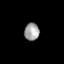
Tissue: lung
Cell type: Others
Senescence score: 0.5408
Nuclear area (px): 256
Mean DAPI intensity: 158.551